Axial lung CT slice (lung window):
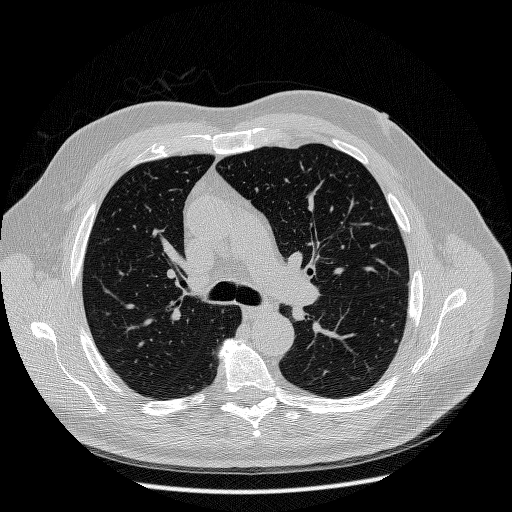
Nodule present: no